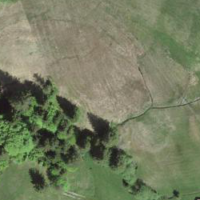
EUNIS habitat code: 24
Species observed at this site:
Anemonastrum narcissiflorum